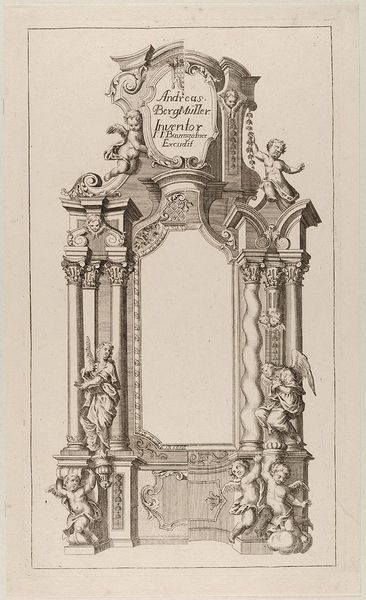
Titel: Ein Altar, Blatt aus der Folge 'Ganz Neue Inventionen Von Altären und schönen Canzlen Vor Allerhandt Künstler als Bildthauer Mahler Stuckatorer Schreinern und andre Zu gebrauchen'
Künstler: Johann Andreas Bergmüller
Standort: Hamburg
Institution: Museum für Kunst und Gewerbe Hamburg
Schlagwörter: flügel, pfeiler, säulen, barock, engel, putto, schrift, papier, grafik, graphik, fotografie, photographie, druck, druckgraphik, druckgrafik, stich, entwurf, kunst, altar, kapitelle, girlanden, heiliger, heilige, putten, kupferstich, amoretten, grabmal, heiligendarstellung, kirchenausstattung, inventor, reproduktionen, barockzeit, barockzeitalter, blumengewinde, druckerzeugnisse, säule, ornamentstich, vorlageblätter